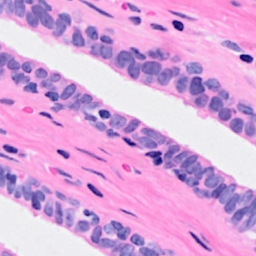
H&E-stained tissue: Breast